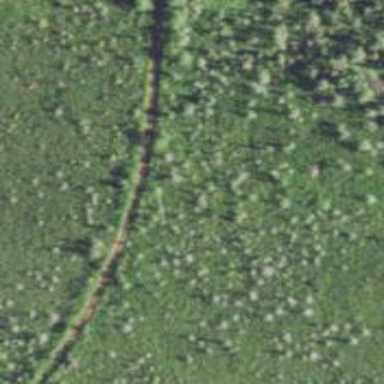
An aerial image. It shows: Unclassified road passing by abandoned historic railway.